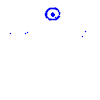
Particle: proton